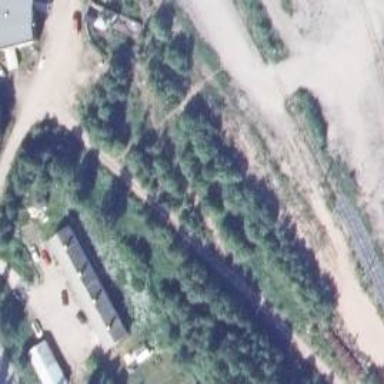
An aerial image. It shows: Abandoned railway yard.